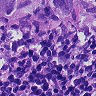
Metastatic tissue present: yes